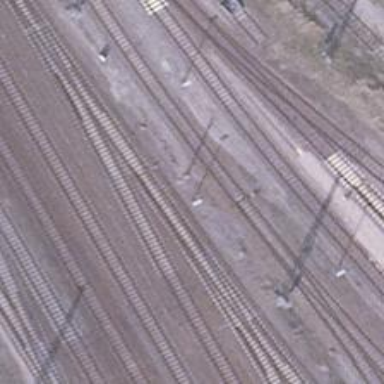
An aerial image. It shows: Railway switch.